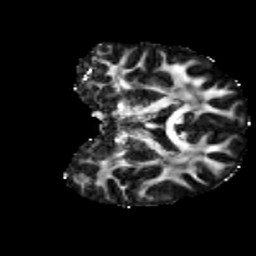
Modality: FA
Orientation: coronal
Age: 30
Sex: female
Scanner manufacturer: siemens
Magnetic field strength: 3 T
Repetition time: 3.5 s
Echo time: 0.086 s